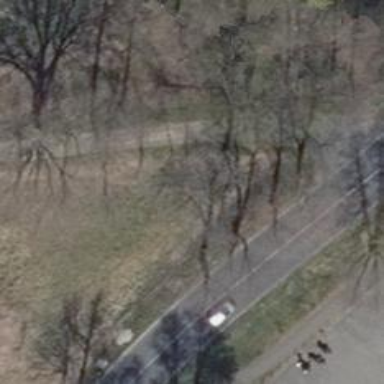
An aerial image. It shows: Row of deciduous broadleaved trees.